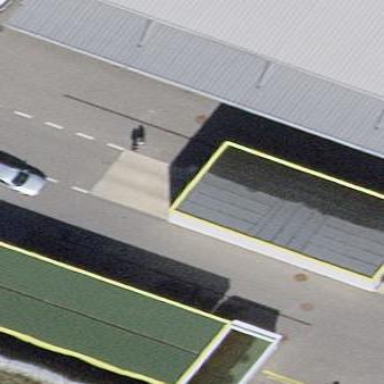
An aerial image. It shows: Building housing car wash facility.